Question: So I re installed my system and I am having huge problems with the MSVC debbugging. I can compile my application no problem. I have followed the instructions for <URL> on Windows 7.
1. I installed MS Visual Studio 2010 and updates
2. I uninstalled 2010 C++ runtimes.
3. I installed the Windows debugging tools and SDK.
4. I also re-updated 2010 runtimes.
After all this I now have the CDB debugger.
'''
C:\Program Files\Debugging Tools for Windows (x64)\cdb.exe
'''
In QT it auto detects the cdb.exe, this is what my kit looks like.

When trying to run a debug session it simply starts and quits.
'''
Debugging starts
Debugging has finished
'''
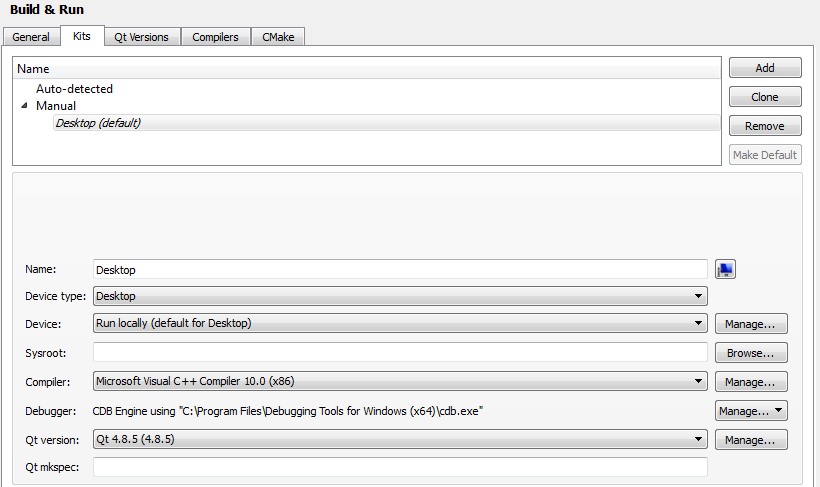
Answer: The anwser is kind of silly, when you install QT creator you need to create at least one project first without anything setup. If you import a project without doing this first everything will fail. So the exact steps I took to get this to work are....
1) I installed VS 2010
2) Update VS 2010 to SP1
3) Update Windows and .NET
4) uninstall 2010 C++ redistributables 1.4 or newer
5) install Windows debugging tools and SDK for Windows 7
6) install QT libs
7) install QT creator
8) create C++ code snippet project
9) setup Compiler and Debbuger with CDB 64 bit
The 64 Bit CDB works in 32 bit mode as well.